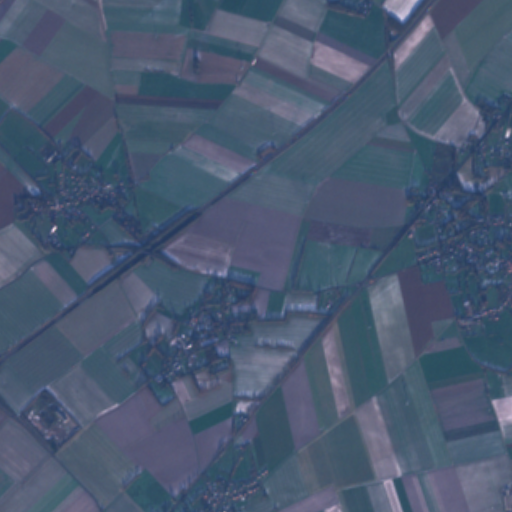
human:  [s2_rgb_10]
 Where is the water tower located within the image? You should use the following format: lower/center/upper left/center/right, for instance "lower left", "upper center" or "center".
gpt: The water tower is located in the center right of the image.
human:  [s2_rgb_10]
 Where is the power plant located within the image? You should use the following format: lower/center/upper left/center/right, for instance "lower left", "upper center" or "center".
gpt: There is no power plant in the image.